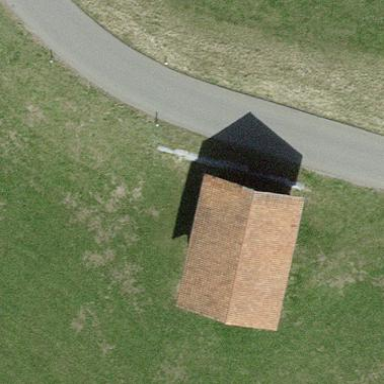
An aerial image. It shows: Gabled roof on farm auxiliary building.